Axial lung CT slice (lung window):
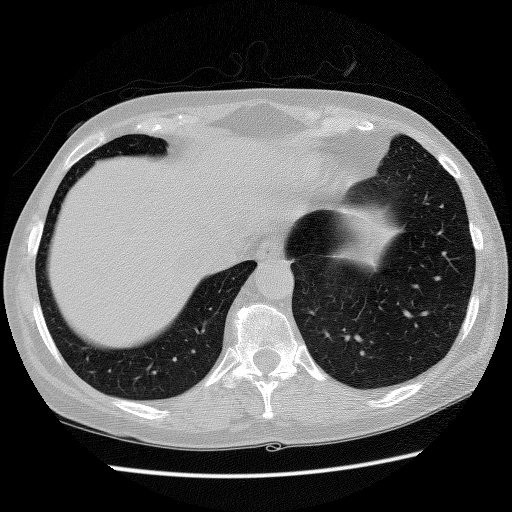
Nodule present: no